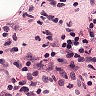
Metastatic tissue present: no